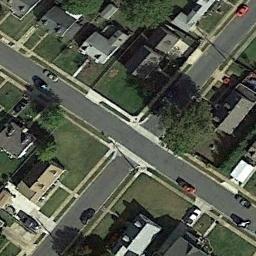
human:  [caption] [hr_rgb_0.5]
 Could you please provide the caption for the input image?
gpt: There are several moving vehicles on the road at the intersection, With many buildings and some trees around the intersection .

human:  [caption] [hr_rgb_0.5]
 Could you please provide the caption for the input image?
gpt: There are many different shapes of buildings beside the intersection .

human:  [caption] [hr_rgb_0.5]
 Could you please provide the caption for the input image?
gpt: There's a stop at the intersection .

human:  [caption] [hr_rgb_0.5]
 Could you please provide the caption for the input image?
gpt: An intersection with sparse traffic located in a residential area with some green areas .

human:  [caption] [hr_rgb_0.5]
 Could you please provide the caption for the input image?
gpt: There are green lawns around the intersection .